Question: I am trying to use buttons on the screen to perform the function of Tab and reverse Tab. I want the app to tab through the Segment buttons with these other buttons and then the user be able to select one with the Enter key. Trying to make the program fully navigable by keyboard.

I have tried using a KeyDown event and then directional focus navigation, but I am more looking to have the system simulate a tab key press to follow the tab path.
This is the code I have been trying to far as a work around but it isn't exactly the functionality I want.
'''
private void Grid_KeyDown(object sender, KeyRoutedEventArgs e)
{
DependencyObject candidate = null;
var options = new FindNextElementOptions()
{
SearchRoot = WeldPGrid,
XYFocusNavigationStrategyOverride = XYFocusNavigationStrategyOverride.Projection
};
switch (e.Key)
{
case Windows.System.VirtualKey.Up:
candidate =
FocusManager.FindNextElement(
FocusNavigationDirection.Up, options);
break;
case Windows.System.VirtualKey.Down:
candidate =
FocusManager.FindNextElement(
FocusNavigationDirection.Down, options);
break;
case Windows.System.VirtualKey.Left:
candidate = FocusManager.FindNextElement(
FocusNavigationDirection.Left, options);
break;
case Windows.System.VirtualKey.Right:
candidate =
FocusManager.FindNextElement(
FocusNavigationDirection.Right, options);
break;
}
// Also consider whether candidate is a Hyperlink, WebView, or TextBlock.
if (candidate != null && candidate is Control)
{
(candidate as Control).Focus(FocusState.Keyboard);
}
}
'''
As a final result I am looking to put the simulated tab press in a click event or command for the buttons on the side instead of just using the directional keys.
Any help with this issue would be much appreciated!
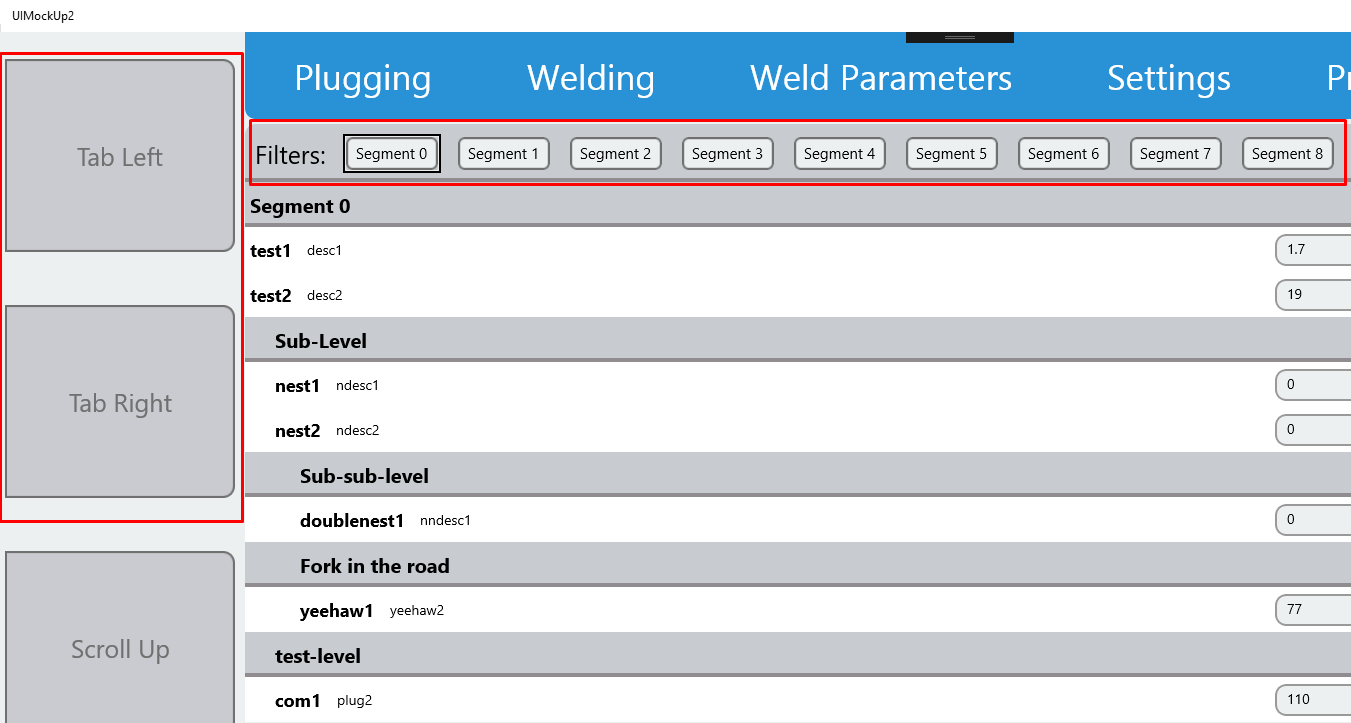
Answer: > But it looks like there might be a new way available with this library I just gotta figure out how to use itBefore we utilize input injection, we have to declare this capability in the application manifest, as it is a non-standard functionality. It is a restricted capability, which means you can safely publish your app into the app store with it, but require approval for store submission.
> The 'InjectedInputKeyboardInfo' class will the the base for keyboard input injection. The most important property is the VirtualKey, which specifies which key is the input related to. Using KeyOptions we can specify further options like simulating key up event.
'''
private async void Button_Click(object sender, RoutedEventArgs e)
{
InputInjector inputInjector = InputInjector.TryCreate();
for (int i = 0; i < 10; i++)
{
var info = new InjectedInputKeyboardInfo();
info.VirtualKey = (ushort)(VirtualKey.Tab);
inputInjector.InjectKeyboardInput(new[] { info });
await Task.Delay(1000);
}
}
'''
'''
InputInjector inputInjector = InputInjector.TryCreate();
for (int i = 0; i < 10; i++)
{
var shift = new InjectedInputKeyboardInfo();
shift.VirtualKey = (ushort)(VirtualKey.Shift);
shift.KeyOptions = InjectedInputKeyOptions.None;
var tab = new InjectedInputKeyboardInfo();
tab.VirtualKey = (ushort)(VirtualKey.Tab);
tab.KeyOptions = InjectedInputKeyOptions.None;
inputInjector.InjectKeyboardInput(new[] { shift,tab});
await Task.Delay(1000);
}
'''
For releasing key, we need set the key option as 'KeyUp' and invoke 'InjectKeyboardInput' again.
'''
InputInjector inputInjector = InputInjector.TryCreate();
var ctrl = new InjectedInputKeyboardInfo();
ctrl.VirtualKey = (ushort)(VirtualKey.Control);
ctrl.KeyOptions = InjectedInputKeyOptions.KeyUp;
inputInjector.InjectKeyboardInput(new[] { ctrl });
'''